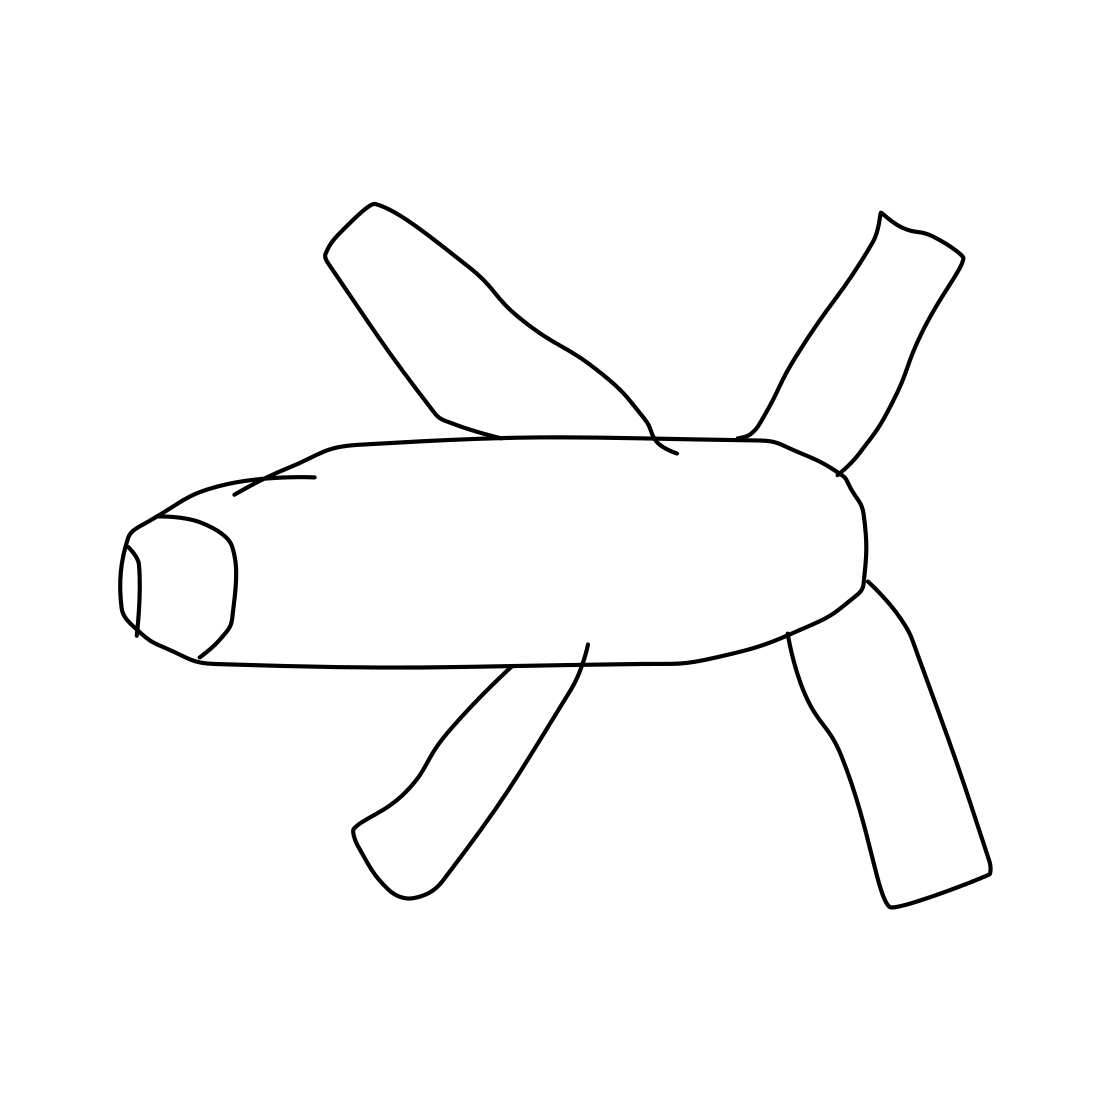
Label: blimp